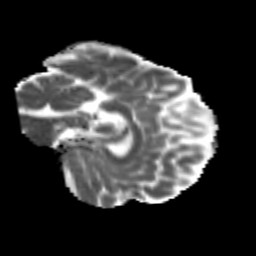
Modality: MD
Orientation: sagittal
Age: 24
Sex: male
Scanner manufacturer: siemens
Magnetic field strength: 3 T
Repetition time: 3.5 s
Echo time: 0.113 s